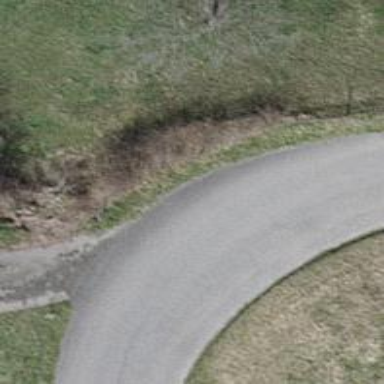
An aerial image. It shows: Smooth asphalt road in residential area.